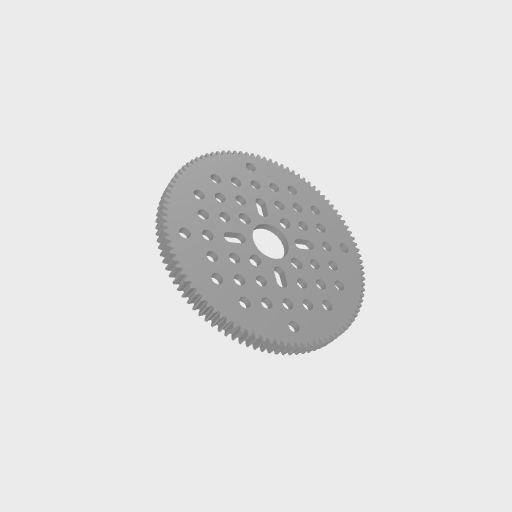
Part: HubMountAluminumGear96T